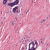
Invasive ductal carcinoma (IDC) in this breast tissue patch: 0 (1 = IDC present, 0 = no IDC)